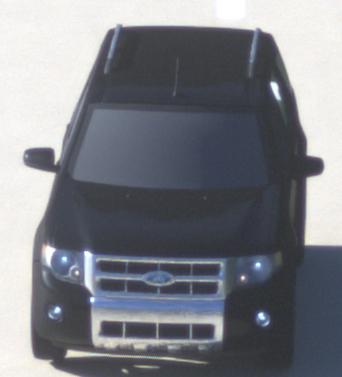
Make: Ford
Model: Escape Hybrid
Detailed model: -
Model produced from: 2004
Model produced until: 2012
Doors: 5
Color: black
Road condition: dry road
Daytime: sunrise or sunset
Contrast: medium contrast